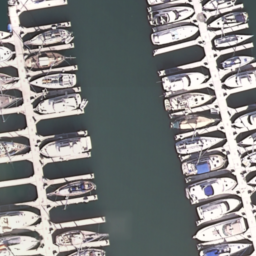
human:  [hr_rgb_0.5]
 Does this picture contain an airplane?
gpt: no

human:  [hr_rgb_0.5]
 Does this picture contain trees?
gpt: no

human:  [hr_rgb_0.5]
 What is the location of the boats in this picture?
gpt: left and right